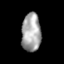
Tissue: skin
Cell type: Endothelial cells
Senescence score: 0.2211
Nuclear area (px): 720
Mean DAPI intensity: 166.297